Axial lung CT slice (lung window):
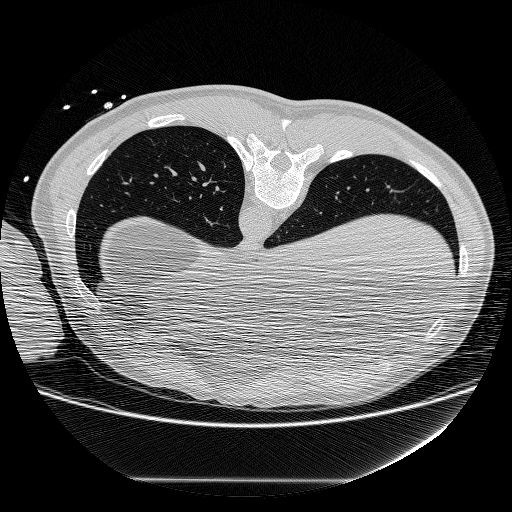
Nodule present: no